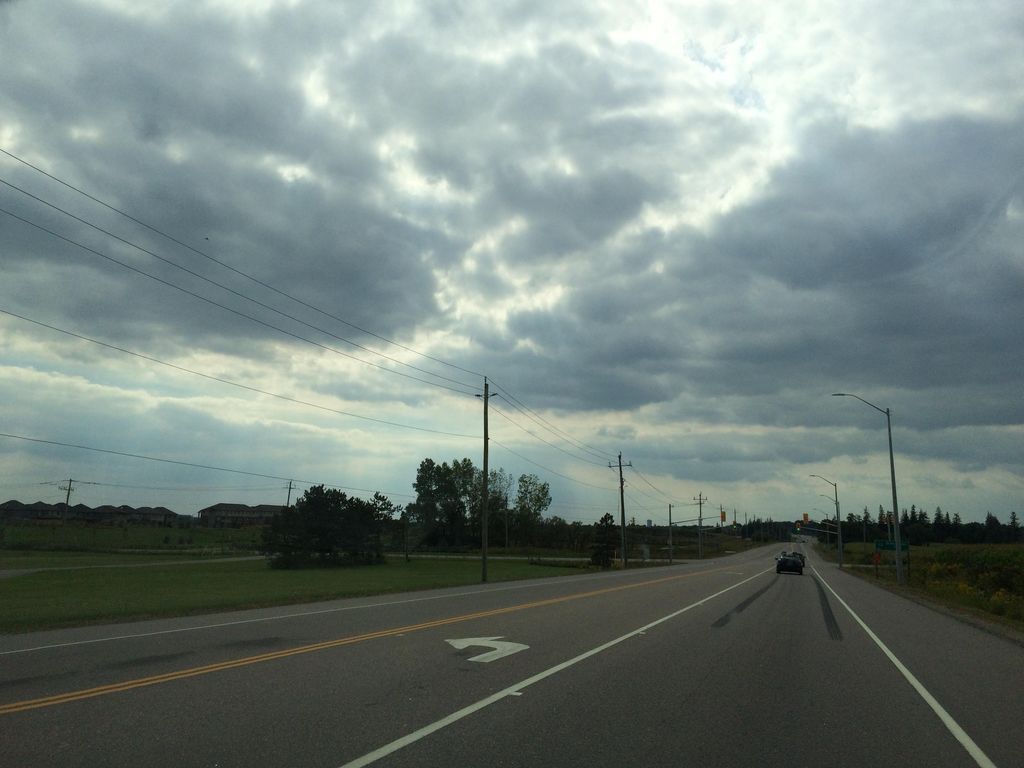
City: kitchener-waterloo